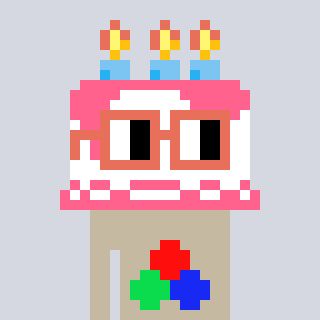
a pixel art character with square orange glasses, a cake-shaped head and a bege-colored body on a cool background